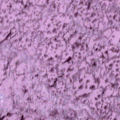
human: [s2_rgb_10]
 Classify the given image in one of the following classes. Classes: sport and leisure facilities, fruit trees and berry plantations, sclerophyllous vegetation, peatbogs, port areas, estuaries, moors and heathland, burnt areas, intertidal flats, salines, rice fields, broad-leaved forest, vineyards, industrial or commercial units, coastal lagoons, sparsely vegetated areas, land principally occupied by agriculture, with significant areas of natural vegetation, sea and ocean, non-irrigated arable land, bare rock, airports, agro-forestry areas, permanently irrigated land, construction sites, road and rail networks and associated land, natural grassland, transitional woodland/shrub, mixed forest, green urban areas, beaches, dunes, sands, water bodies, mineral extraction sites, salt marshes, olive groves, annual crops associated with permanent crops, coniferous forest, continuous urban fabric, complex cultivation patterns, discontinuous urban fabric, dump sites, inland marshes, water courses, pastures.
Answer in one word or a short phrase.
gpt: sea and ocean